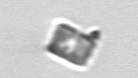
Label: Bacillariophyceae_morphotype1